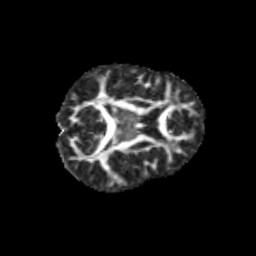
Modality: FA
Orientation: axial
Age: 12
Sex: male
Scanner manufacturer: siemens
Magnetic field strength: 3 T
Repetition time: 3.8 s
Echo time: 0.07 s